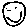
Label: smiley face